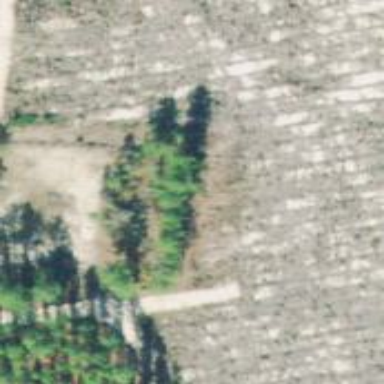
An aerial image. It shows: Cemetery.